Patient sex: M
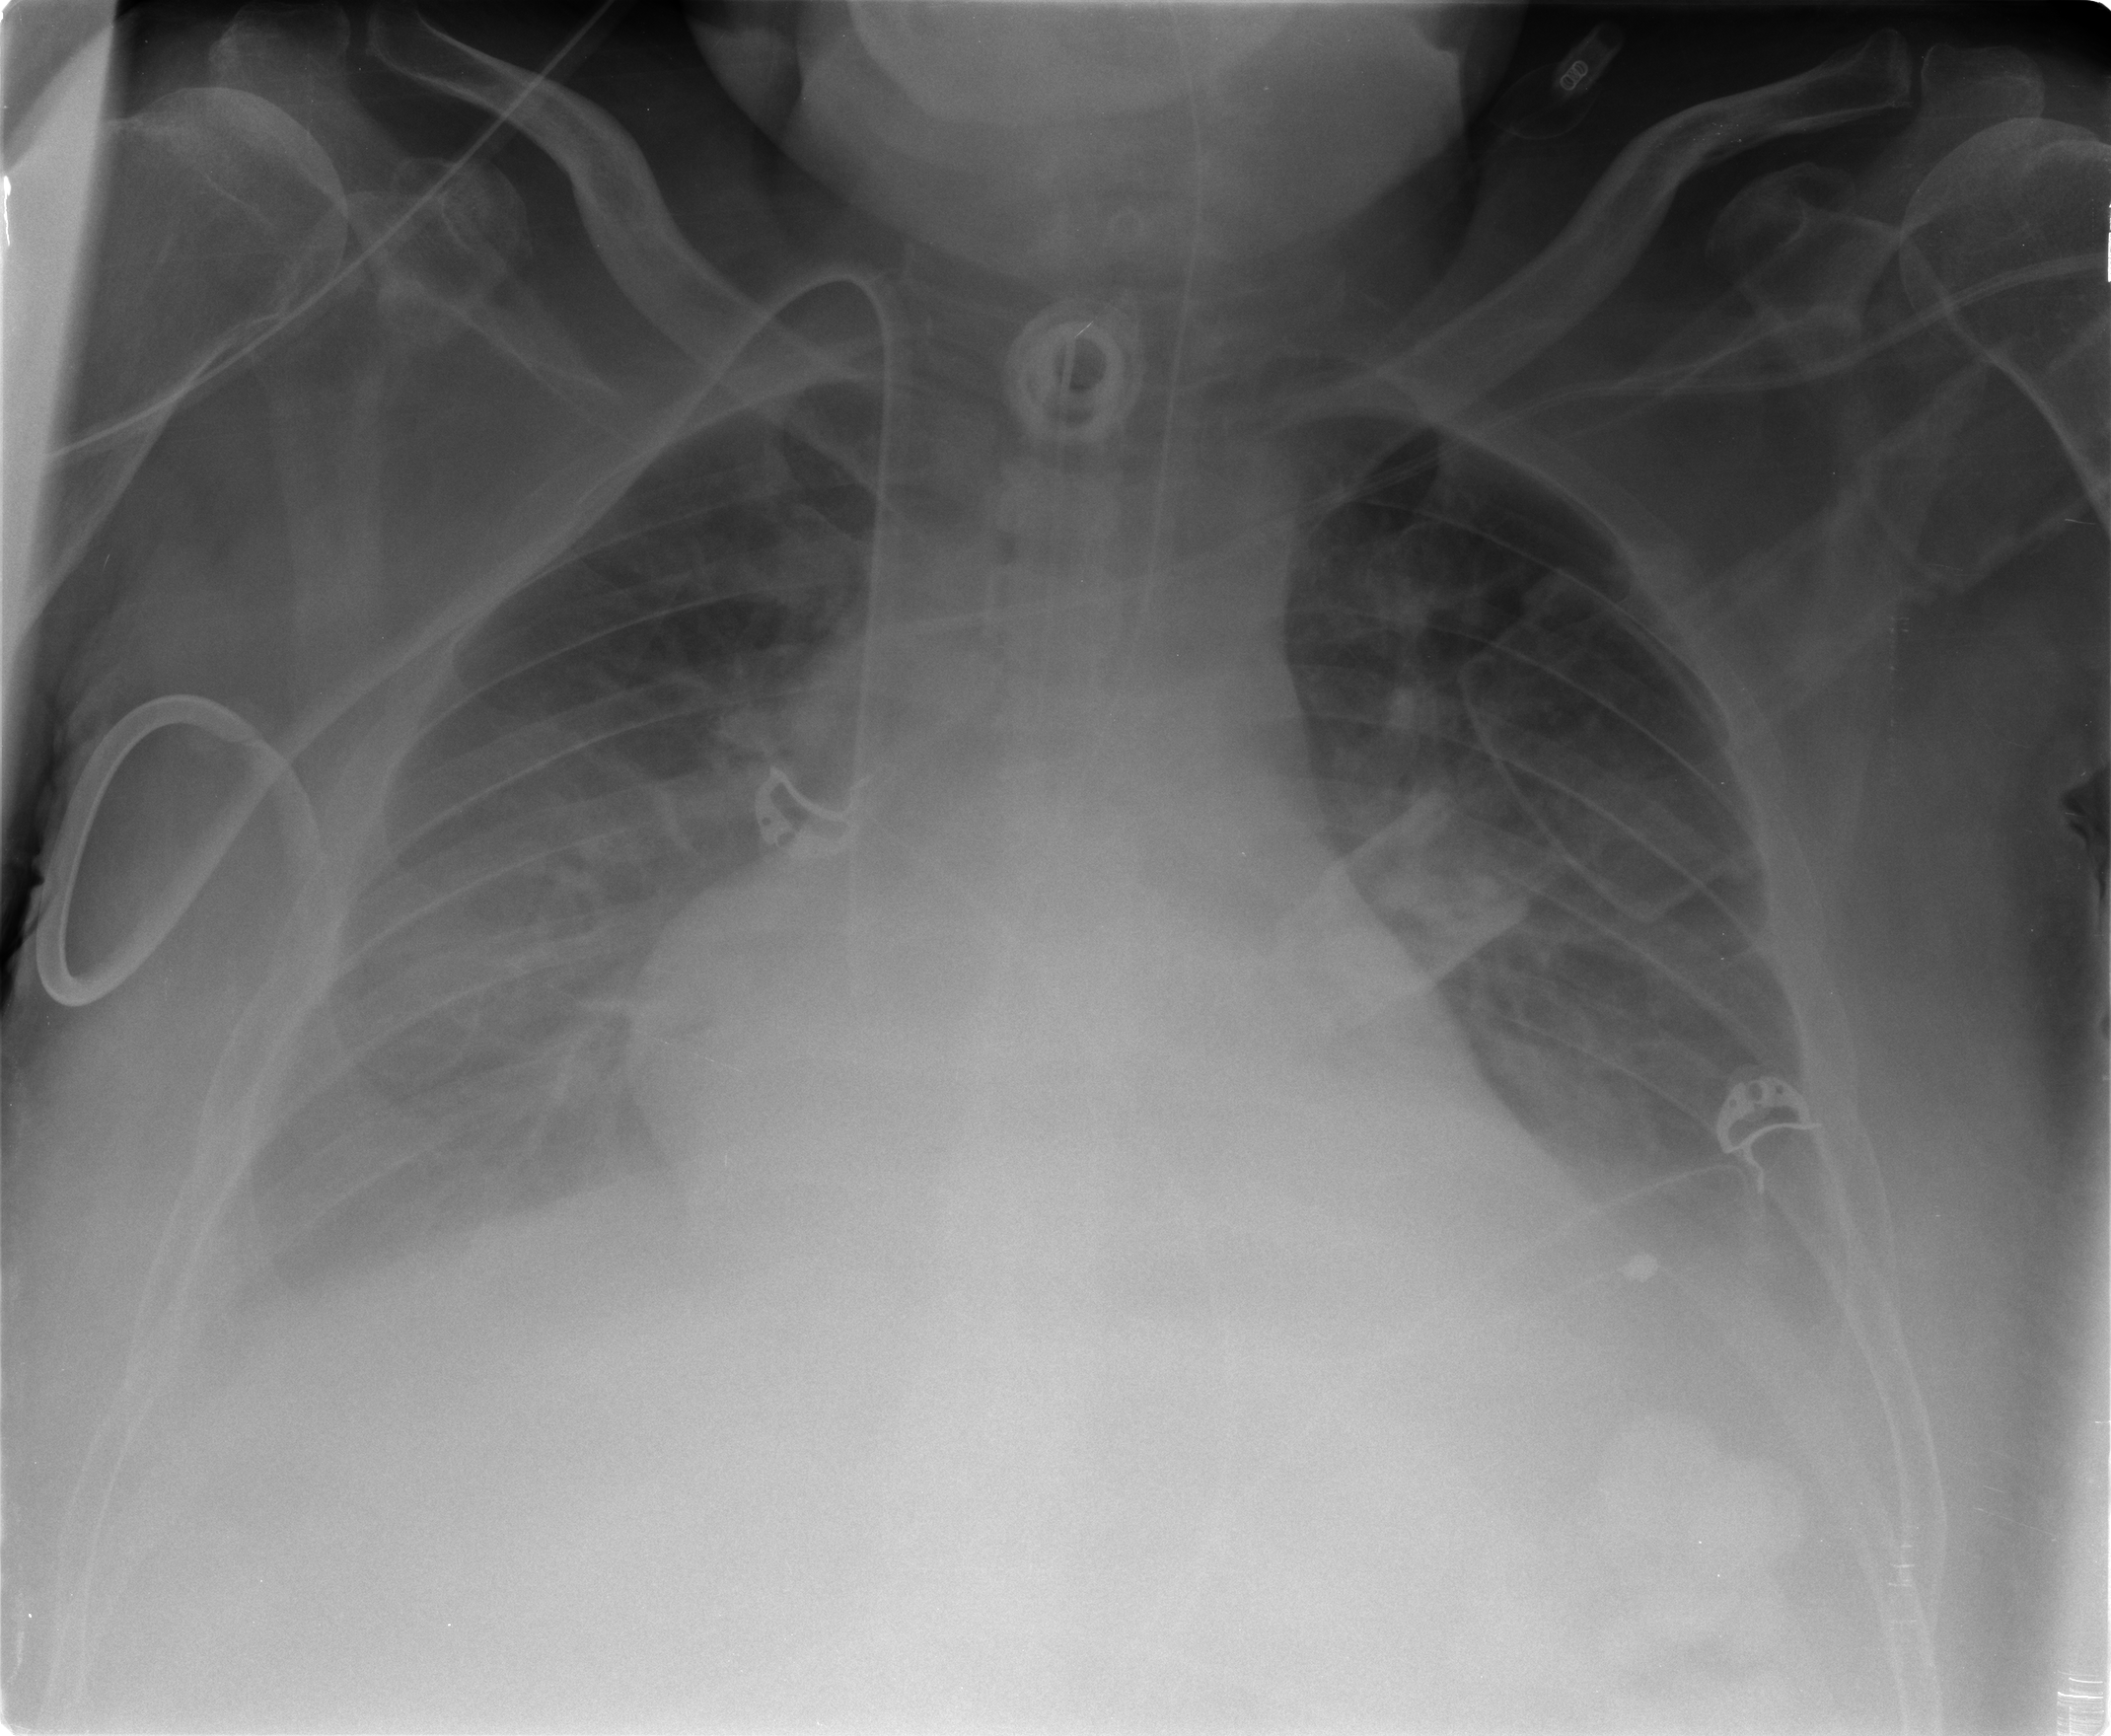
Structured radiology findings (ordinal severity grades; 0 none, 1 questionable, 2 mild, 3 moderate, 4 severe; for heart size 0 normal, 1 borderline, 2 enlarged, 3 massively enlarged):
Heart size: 2
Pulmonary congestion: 2
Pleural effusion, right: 3
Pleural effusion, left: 2
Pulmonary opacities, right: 1
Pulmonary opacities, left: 2
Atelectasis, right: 2
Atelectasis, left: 2